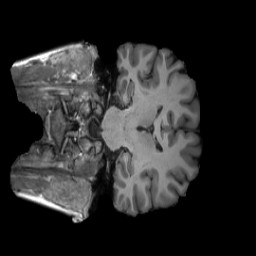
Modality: T1w
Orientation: coronal
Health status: healthy